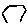
Label: hexagon